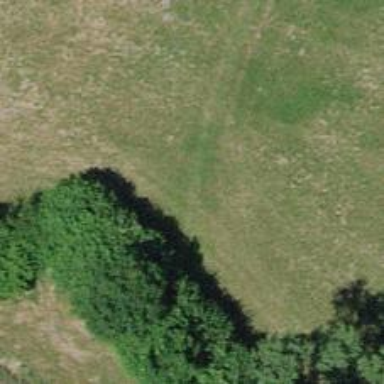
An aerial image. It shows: Grass path.